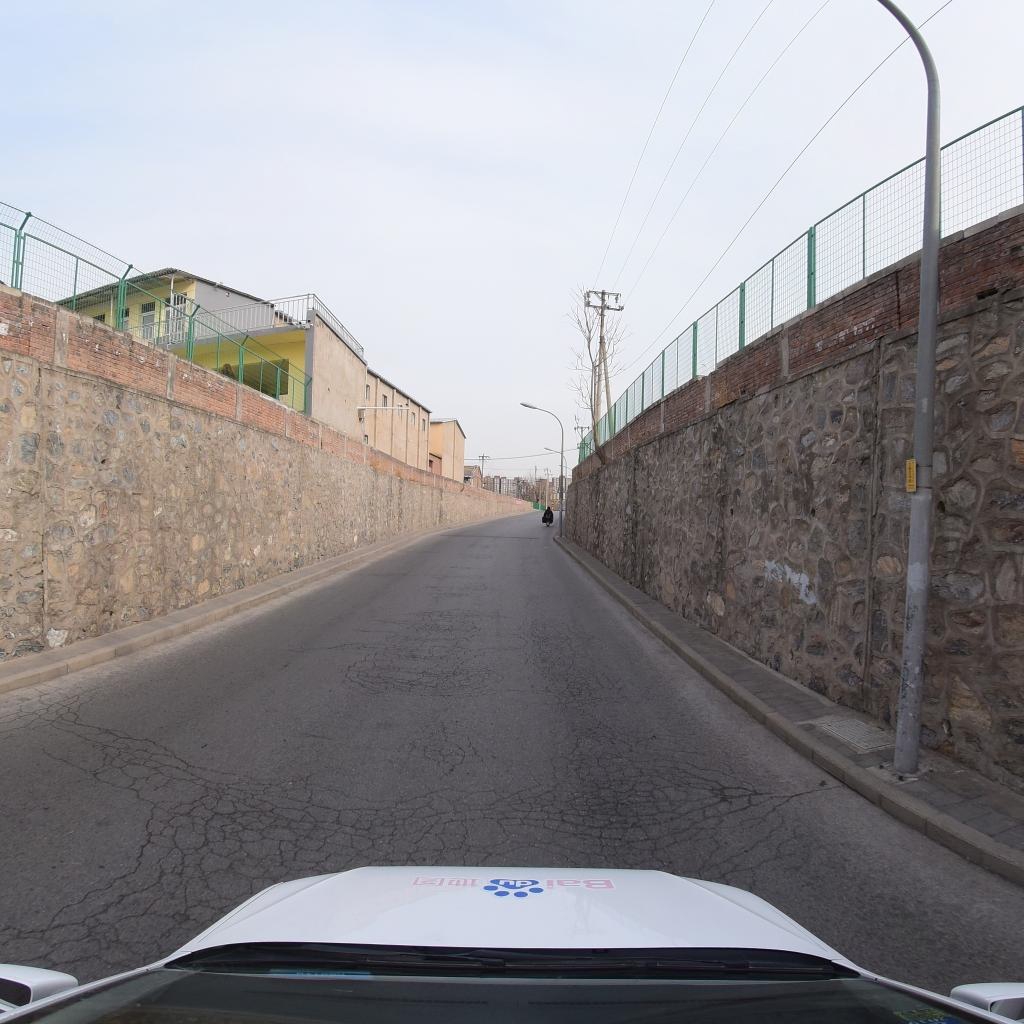
Region: Fengtai
Road damage annotations: alligator crack